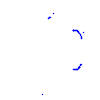
Particle: kaon